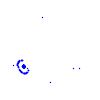
Particle: proton